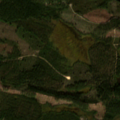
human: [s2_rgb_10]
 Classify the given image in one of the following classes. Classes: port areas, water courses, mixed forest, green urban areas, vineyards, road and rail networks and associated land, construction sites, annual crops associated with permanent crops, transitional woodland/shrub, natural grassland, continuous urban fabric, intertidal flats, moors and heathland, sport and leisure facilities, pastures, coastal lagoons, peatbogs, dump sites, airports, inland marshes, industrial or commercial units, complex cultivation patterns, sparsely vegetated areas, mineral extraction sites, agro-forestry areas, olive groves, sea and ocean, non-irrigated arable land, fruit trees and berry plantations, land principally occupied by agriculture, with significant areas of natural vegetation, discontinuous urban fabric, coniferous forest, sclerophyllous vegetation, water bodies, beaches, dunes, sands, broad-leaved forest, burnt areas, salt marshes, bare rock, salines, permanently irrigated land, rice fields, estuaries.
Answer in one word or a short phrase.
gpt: coniferous forest, transitional woodland/shrub